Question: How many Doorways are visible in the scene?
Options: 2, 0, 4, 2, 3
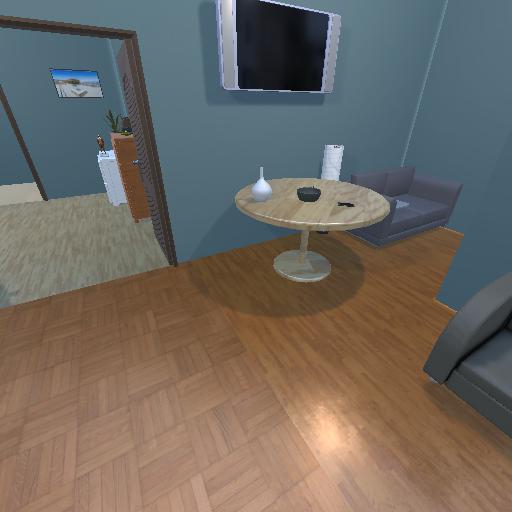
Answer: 2